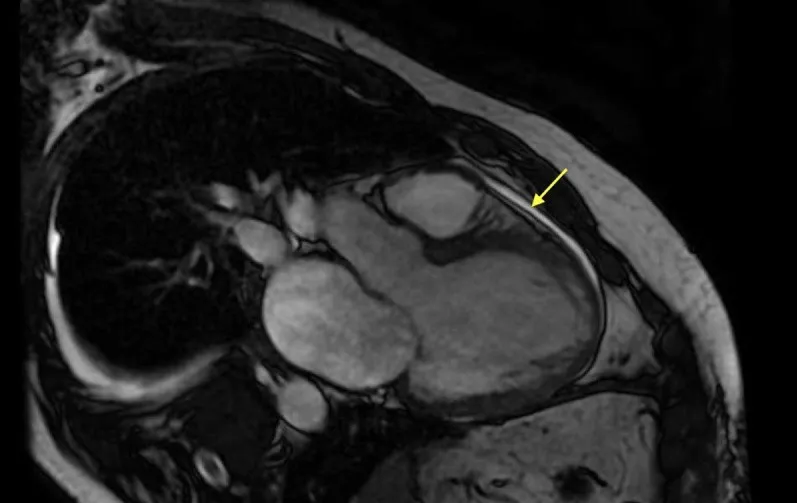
Cardiac magnetic resonance imaging with diffuse late gadolinium enhancement (yellow arrow) consistent with myocardial scarring.
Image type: radiology (mri)